Question: How can i make QTabWidget's corners rounded? Not Tab's, but frame's (?)

I tried:
'''
QTabWidget{
border-radius: 7px;
}
'''
But it isn't working.
QSS for tabs:
'''
QTabBar::tab {
background-color: qlineargradient(x1:0.5, y1:1, x2:0.5, y2:0, stop:0 rgb(253,250,250), stop:0.2 rgb(253,250,250), stop:1 rgb(255,249,234));
border-top-left-radius: 7px;
border-top-right-radius: 7px;
min-width: 8ex;
padding: 5px;
}
QTabBar::tab:selected {
background-color: rgb(253,250,250);
}
QTabBar::tab:!selected {
margin-top: 5px;
background: qlineargradient(x1:0.5, y1:1, x2:0.5, y2:0, stop:0 rgb(253,250,250), stop:0.2 rgb(253,250,250), stop:1 rgb(250,244,229));
color: rgb(93, 109, 109)
}
'''
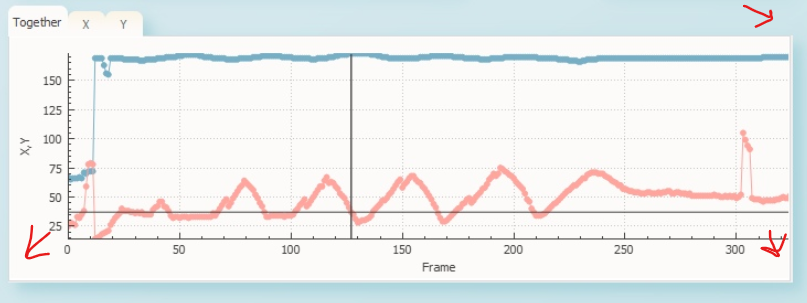
Answer: Just tested this (black color and thick frame just to see something) and should thus work:
'QTabWidget::pane {border: 3px solid black; border-radius: 7px;}'